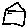
Label: house